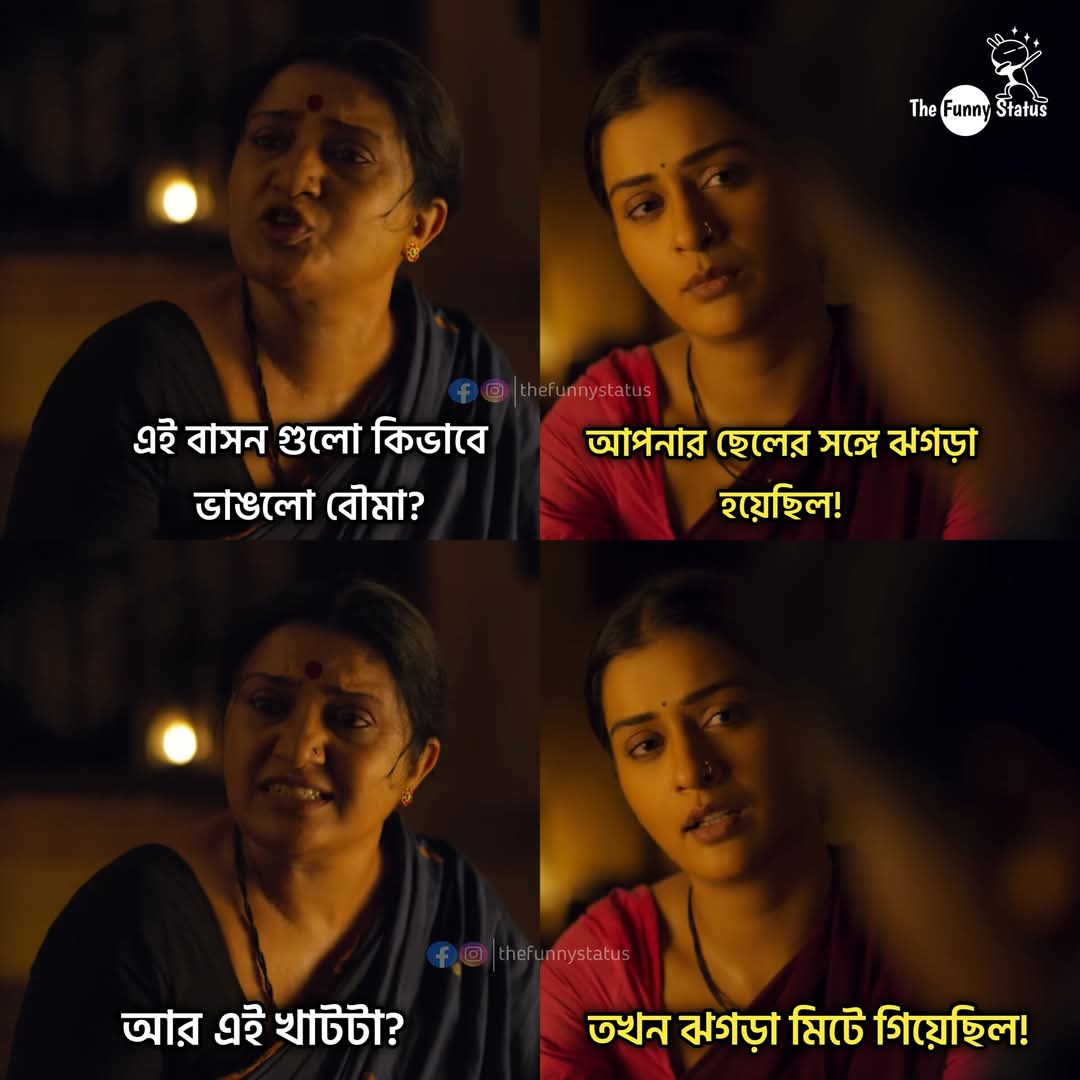
Text: এই বাসন গুলো কিভাবে ভাঙলো বৌমা?
আপনার ছেলের সঙ্গে ঝগড়া হয়েছিল!
আর এই খাটটা?
তখন ঝগড়া মিটে গিয়েছিল!
Label: Non Hate